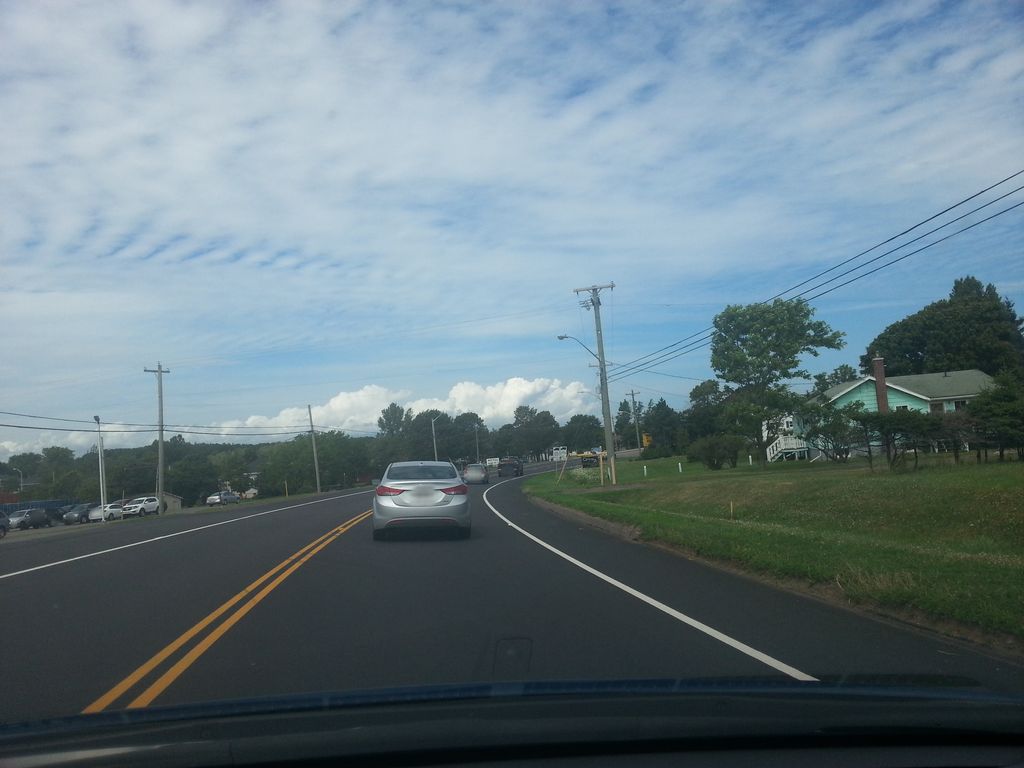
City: charlottetown